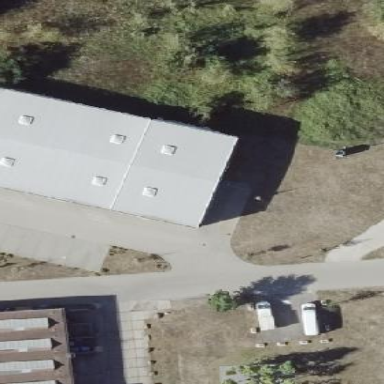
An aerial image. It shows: Industrial building.